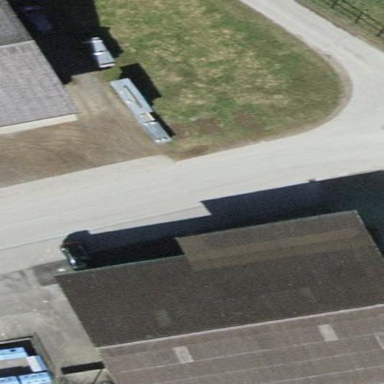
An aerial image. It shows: Convenience shop located within building.